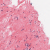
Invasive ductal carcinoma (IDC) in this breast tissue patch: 0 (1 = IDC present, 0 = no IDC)